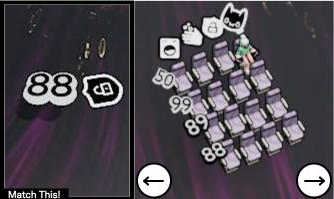
Task: seats
Answer: no